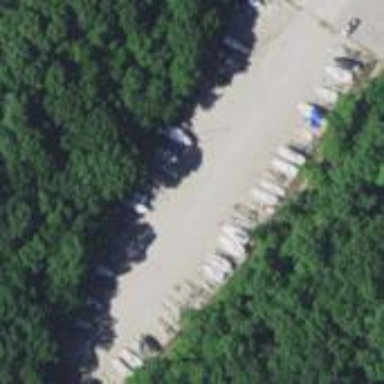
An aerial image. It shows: Boat storage area.